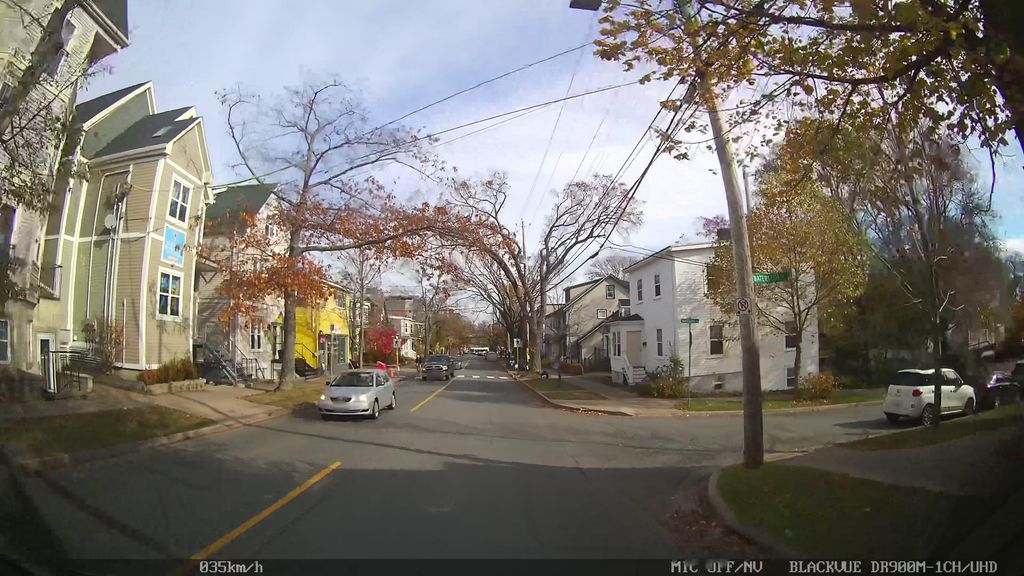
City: halifax